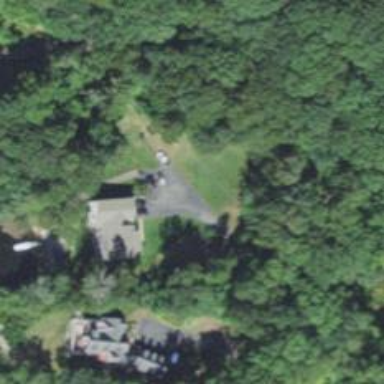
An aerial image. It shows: Residential driveway.